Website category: movie
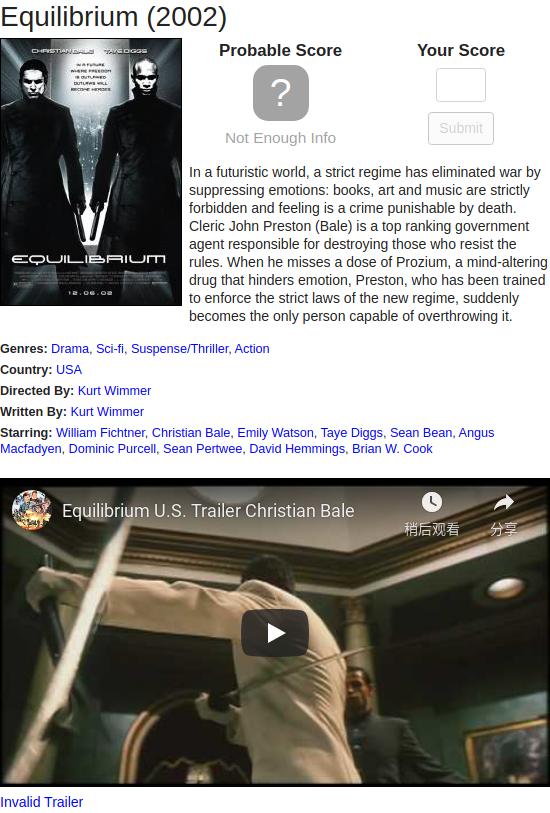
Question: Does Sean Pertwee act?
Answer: yes

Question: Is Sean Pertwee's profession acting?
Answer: yes

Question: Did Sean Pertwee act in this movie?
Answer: yes

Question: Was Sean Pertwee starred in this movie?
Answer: yes

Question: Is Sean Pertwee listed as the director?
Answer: no

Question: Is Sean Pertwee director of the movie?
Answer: no

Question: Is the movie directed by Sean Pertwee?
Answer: no

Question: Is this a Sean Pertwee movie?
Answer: no

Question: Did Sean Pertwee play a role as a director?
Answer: no

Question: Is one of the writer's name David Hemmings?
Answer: no

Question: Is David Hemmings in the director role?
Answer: no

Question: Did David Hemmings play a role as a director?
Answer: no

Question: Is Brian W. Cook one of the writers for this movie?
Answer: no

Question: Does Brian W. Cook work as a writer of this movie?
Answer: no

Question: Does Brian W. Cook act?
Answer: yes

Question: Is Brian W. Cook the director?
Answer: no

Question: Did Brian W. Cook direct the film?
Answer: no

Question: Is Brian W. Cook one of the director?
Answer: no